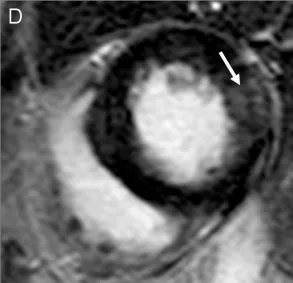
Cardiac MRI showing a marked hypertrophic cardiomyopathy. Corresponding view with transmural late Gadolinium enhancement (arrow) in the lateral wall using a T1 weighted inversion recovery 3D fast gradient echo sequence (D).
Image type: radiology (mri)